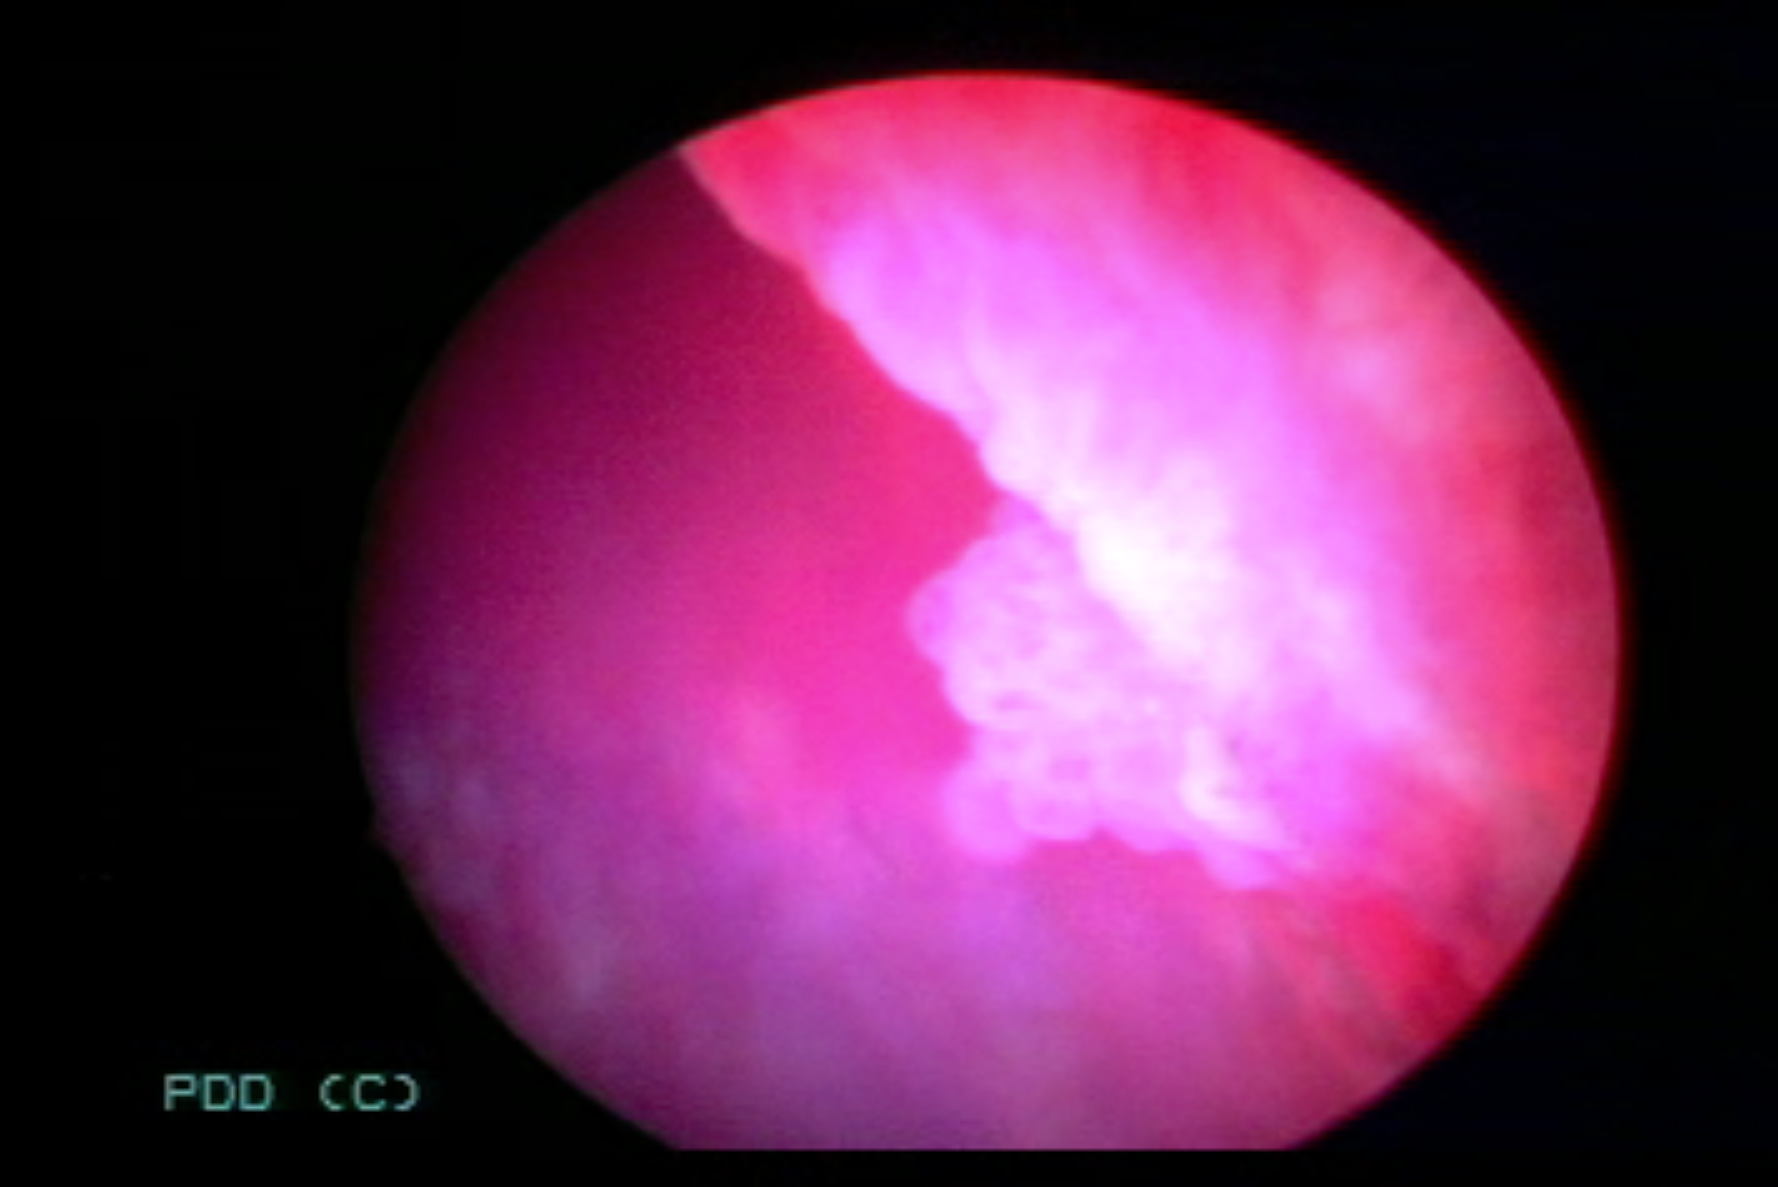
Modality: BLC
Class: Malignant
Subclass: HighGradePapillary
Lesion: L1
Stage: Ta
Morphology: Papillary
Bladder cancer association: Yes